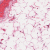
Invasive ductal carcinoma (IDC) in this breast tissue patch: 0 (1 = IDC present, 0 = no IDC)